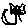
Label: cat